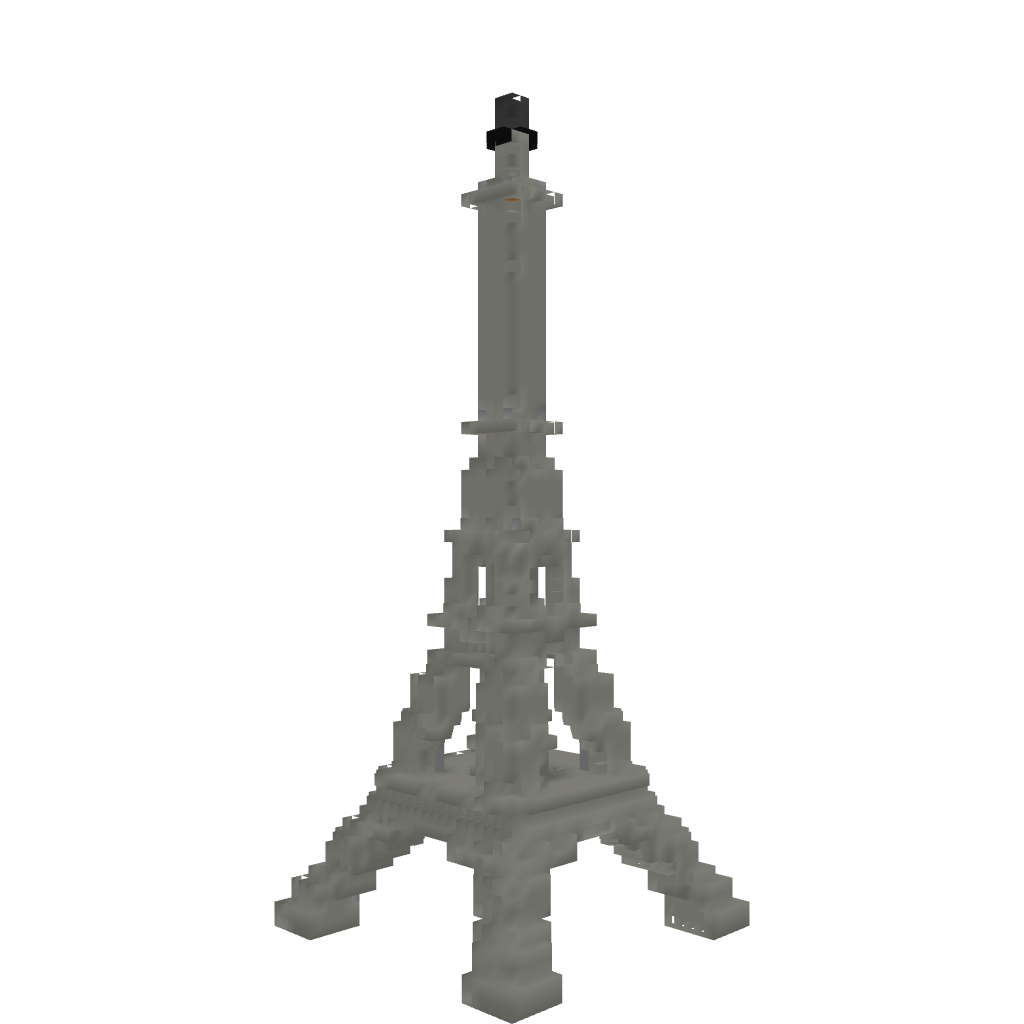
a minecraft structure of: Eiffel Tower